Question: Is there any way to signal that a function parameter is optional?
For example, in this image:
I want to inform that the 'nodes_clicked' parameter could be populated or left empty.
Thanks.
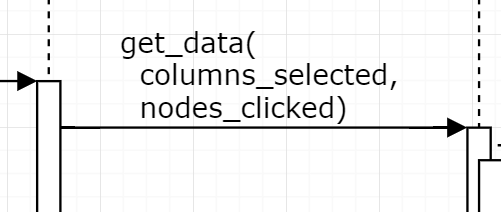
Answer: Optional parameters are nothing handled in UML as it's jus "syntactic sugar" compilers implement to make coders happy. You can mimic that in a SD with a note attached to the message. However, I just would not go to that detail and leave it to the coder (they aren't children you have to tell each single step to take).